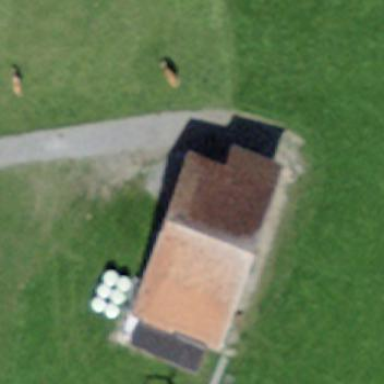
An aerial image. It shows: Rural barn.